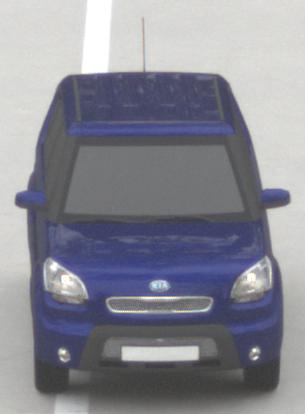
Make: KIA
Model: Soul 1.6
Detailed model: Soul (AM)
Model produced from: 2009/02
Model produced until: 2009/11
Doors: 5
Color: blue
Road condition: dry road
Daytime: midday
Contrast: low contrast